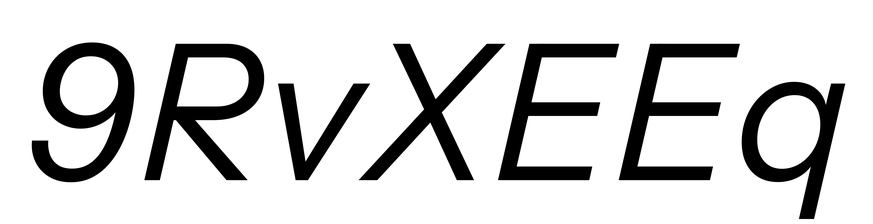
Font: InstrumentSans-Italic_Italic